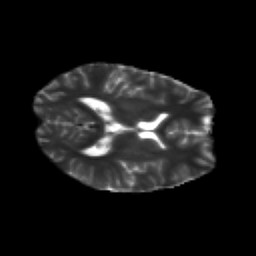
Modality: T2w
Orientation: axial
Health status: healthy
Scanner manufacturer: siemens
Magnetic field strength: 3 T
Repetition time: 12 s
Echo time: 0.092 s